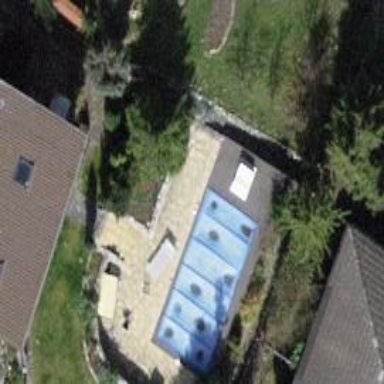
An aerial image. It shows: Swimming pool located in leisure land.